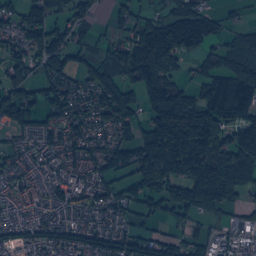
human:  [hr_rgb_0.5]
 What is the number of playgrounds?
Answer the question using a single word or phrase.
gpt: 6

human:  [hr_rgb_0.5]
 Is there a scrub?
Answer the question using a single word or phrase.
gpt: yes

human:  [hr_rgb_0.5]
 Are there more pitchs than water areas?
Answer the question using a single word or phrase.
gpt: no

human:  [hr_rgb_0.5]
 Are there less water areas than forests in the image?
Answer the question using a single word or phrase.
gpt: yes

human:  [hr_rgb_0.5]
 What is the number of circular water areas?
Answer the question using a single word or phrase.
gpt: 11

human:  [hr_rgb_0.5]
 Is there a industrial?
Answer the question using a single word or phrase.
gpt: yes

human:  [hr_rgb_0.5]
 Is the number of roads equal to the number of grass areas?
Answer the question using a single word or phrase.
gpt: no

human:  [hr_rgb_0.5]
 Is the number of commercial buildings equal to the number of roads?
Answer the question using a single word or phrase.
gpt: no

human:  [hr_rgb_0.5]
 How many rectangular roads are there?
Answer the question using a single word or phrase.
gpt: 0

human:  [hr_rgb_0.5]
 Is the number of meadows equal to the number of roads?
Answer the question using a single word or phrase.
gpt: no

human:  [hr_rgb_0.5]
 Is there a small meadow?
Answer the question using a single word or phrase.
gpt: yes

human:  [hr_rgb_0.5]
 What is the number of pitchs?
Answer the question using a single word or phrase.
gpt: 19

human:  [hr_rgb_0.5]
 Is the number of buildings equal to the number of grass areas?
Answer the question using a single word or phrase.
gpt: no

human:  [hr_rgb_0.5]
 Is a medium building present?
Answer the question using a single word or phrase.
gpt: yes

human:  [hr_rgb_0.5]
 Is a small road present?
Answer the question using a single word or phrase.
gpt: yes

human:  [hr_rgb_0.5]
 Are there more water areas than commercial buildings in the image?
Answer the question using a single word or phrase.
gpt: no

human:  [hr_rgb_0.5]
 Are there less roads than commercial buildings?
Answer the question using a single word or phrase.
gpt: no

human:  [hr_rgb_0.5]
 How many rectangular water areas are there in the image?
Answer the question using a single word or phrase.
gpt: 11

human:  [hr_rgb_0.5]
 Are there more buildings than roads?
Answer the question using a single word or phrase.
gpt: yes

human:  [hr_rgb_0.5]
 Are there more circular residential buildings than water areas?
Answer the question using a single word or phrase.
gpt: no

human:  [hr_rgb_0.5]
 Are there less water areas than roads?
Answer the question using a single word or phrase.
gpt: yes

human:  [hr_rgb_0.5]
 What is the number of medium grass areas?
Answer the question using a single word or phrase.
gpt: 27

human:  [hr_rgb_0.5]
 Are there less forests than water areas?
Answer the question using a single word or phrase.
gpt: no

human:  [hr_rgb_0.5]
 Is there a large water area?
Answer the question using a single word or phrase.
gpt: yes

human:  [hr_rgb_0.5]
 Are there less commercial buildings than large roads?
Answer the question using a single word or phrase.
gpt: no

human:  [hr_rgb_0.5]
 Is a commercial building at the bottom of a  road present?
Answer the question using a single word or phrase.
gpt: yes

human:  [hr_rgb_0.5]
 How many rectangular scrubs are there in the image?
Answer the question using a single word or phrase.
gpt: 16

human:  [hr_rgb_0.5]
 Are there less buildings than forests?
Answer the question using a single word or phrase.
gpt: no

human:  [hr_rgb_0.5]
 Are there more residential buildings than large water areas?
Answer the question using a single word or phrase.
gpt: yes

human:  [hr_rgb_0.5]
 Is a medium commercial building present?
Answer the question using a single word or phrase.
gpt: yes

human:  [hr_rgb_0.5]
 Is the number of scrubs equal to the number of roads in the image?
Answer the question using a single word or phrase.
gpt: no

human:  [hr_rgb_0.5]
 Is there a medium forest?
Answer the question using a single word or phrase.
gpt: yes

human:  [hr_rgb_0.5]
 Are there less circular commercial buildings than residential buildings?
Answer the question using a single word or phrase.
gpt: yes

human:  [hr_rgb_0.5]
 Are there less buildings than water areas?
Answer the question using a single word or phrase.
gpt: no

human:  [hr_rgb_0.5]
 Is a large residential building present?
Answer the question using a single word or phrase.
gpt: yes

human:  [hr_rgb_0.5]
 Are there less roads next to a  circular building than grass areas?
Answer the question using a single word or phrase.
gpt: no